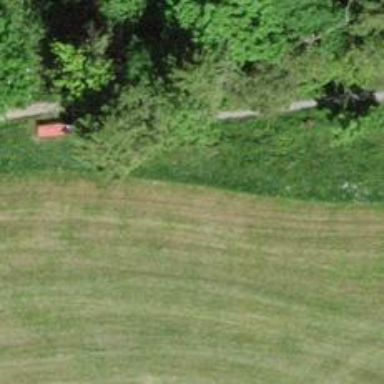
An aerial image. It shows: Red bench.